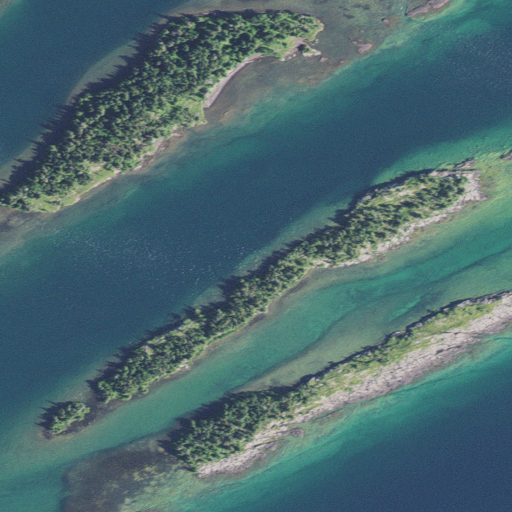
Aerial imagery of island in Michigan named Elizabeth Island containing open water, barren land, and evergreen forest